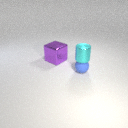
large purple metal cube to the left of small blue rubber sphere